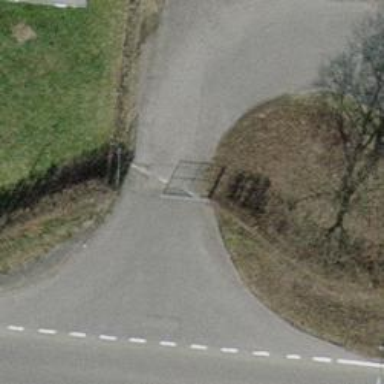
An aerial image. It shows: Gate.